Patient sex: F
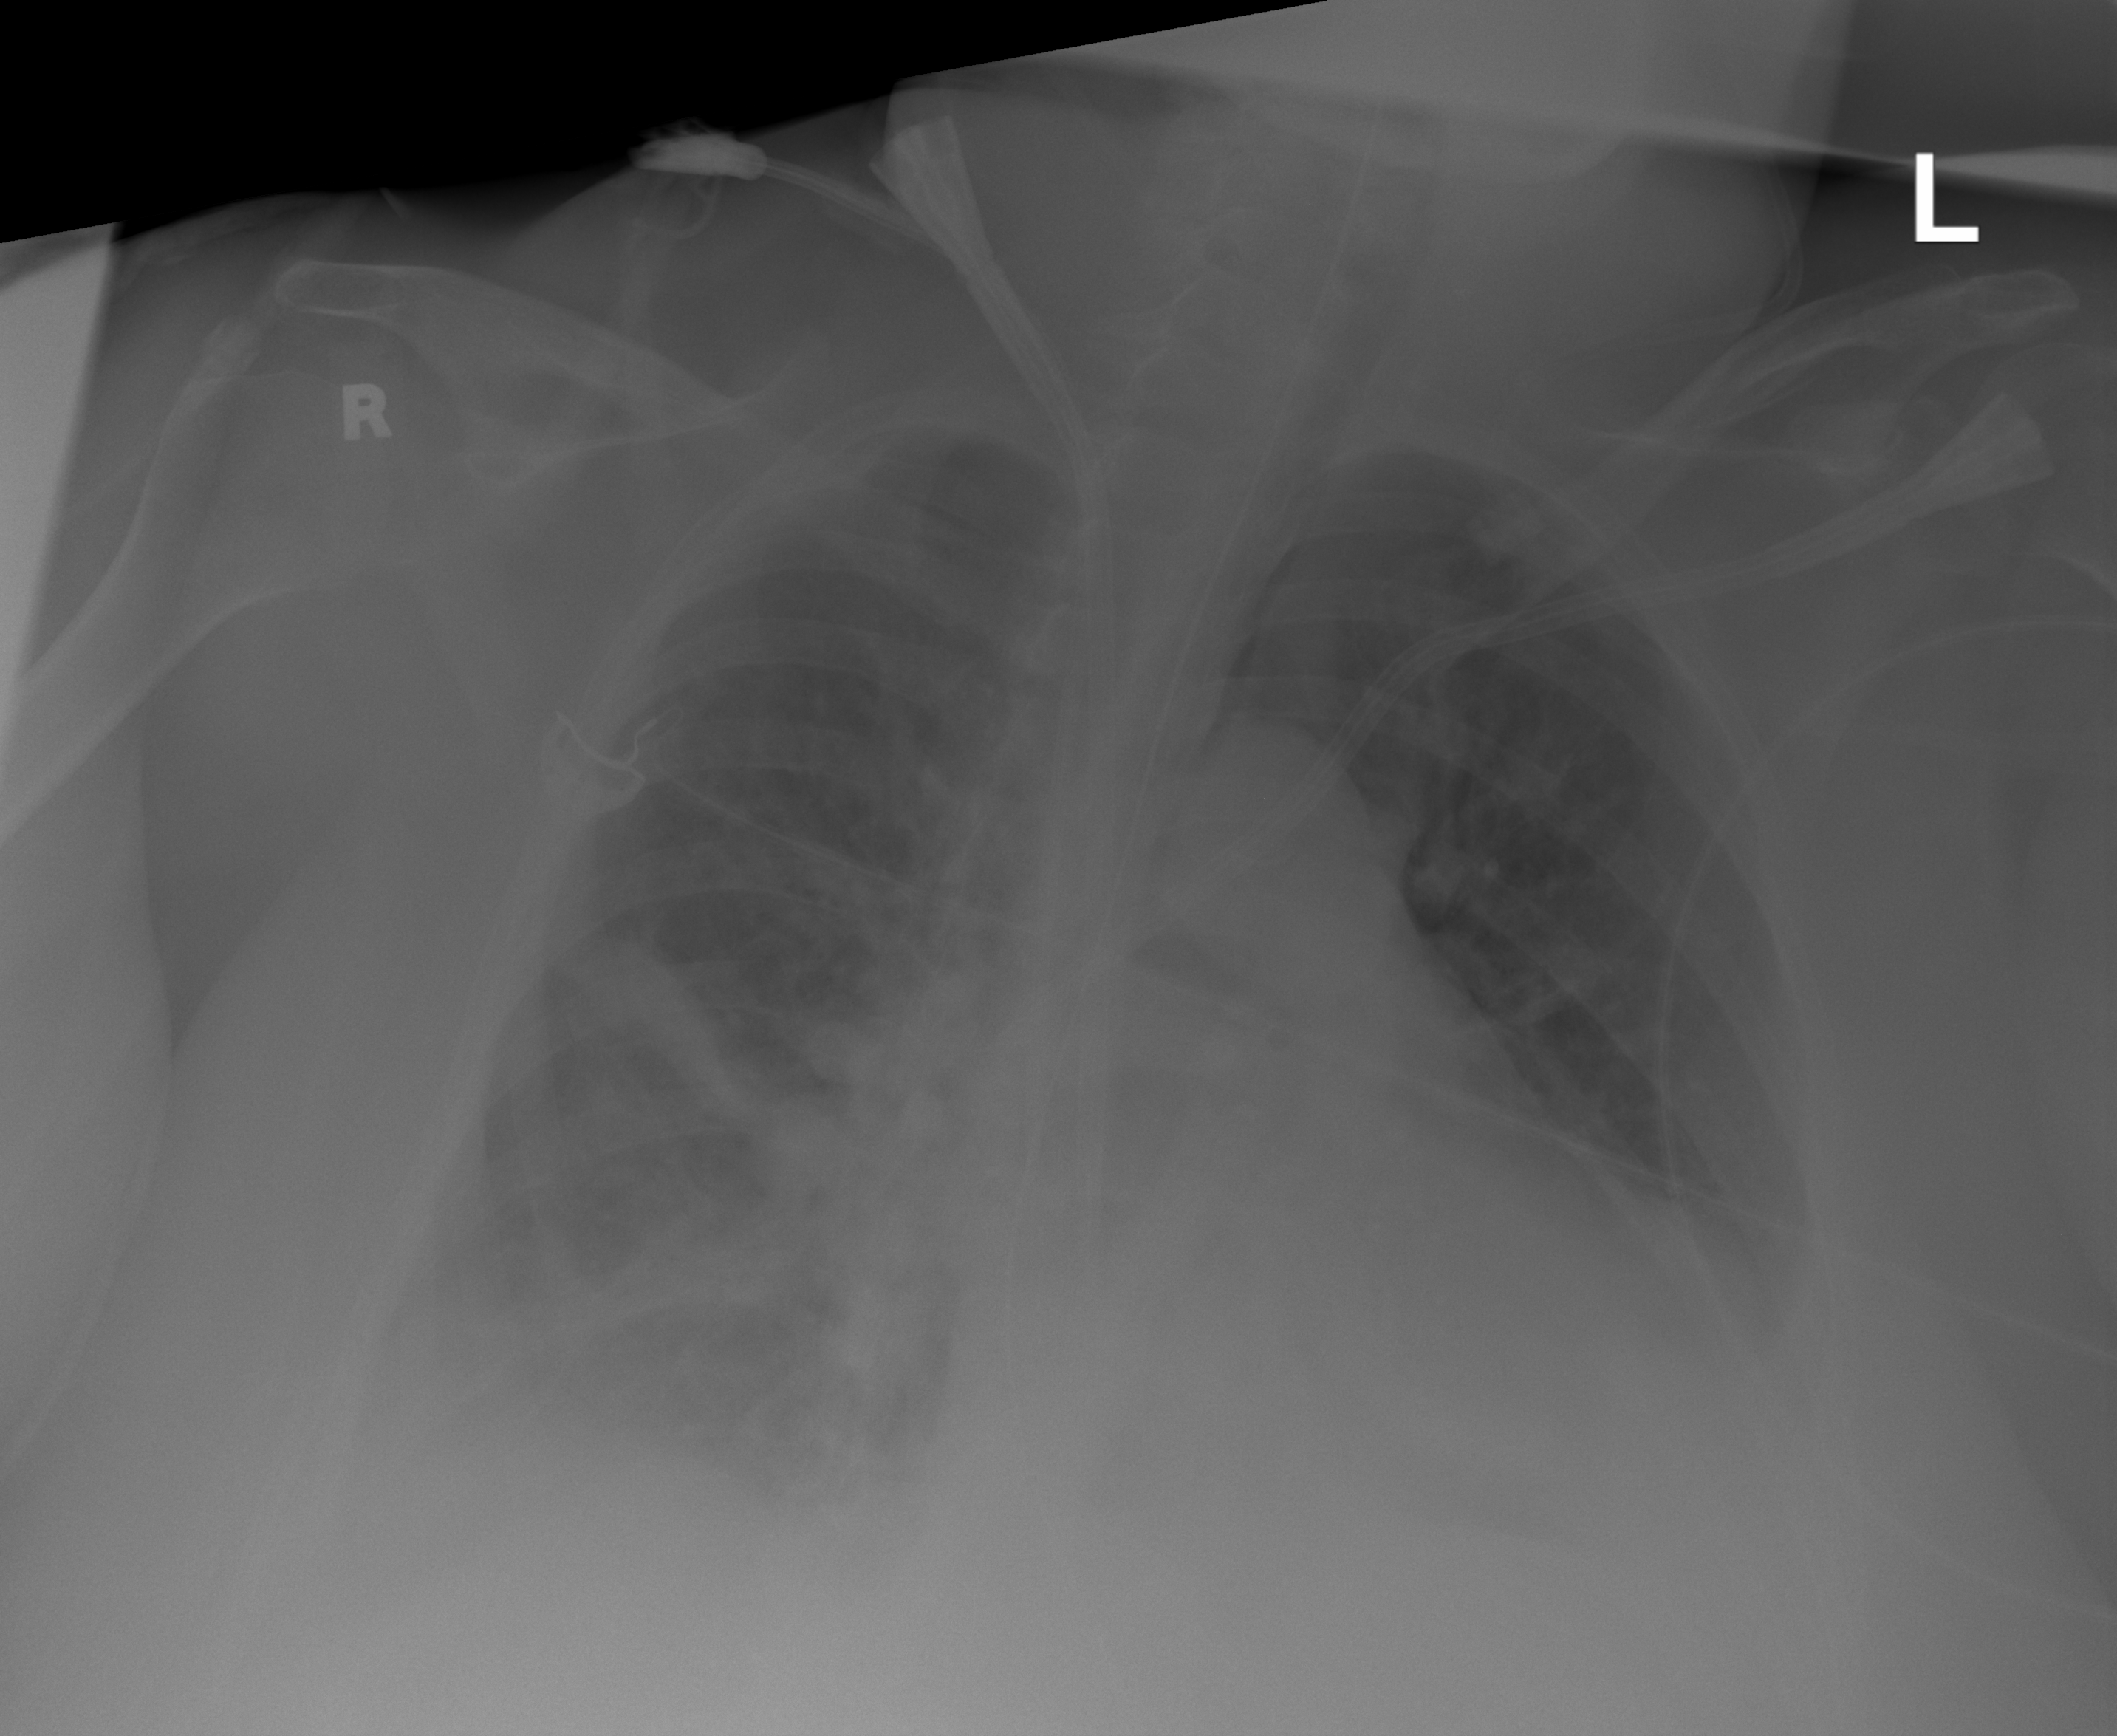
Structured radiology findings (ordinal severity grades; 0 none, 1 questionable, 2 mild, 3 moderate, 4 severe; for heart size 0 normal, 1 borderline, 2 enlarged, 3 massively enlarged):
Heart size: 2
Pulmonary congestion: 2
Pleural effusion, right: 2
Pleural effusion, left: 2
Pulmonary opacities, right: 2
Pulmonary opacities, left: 0
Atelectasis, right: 2
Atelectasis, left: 0